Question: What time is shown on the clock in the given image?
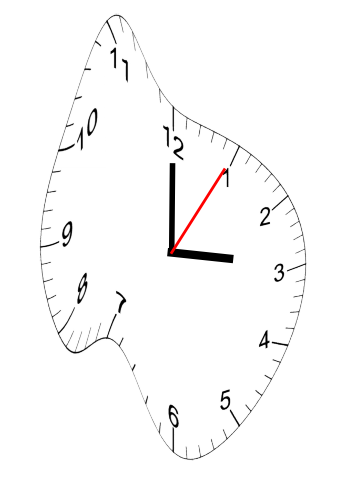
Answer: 03:00:05